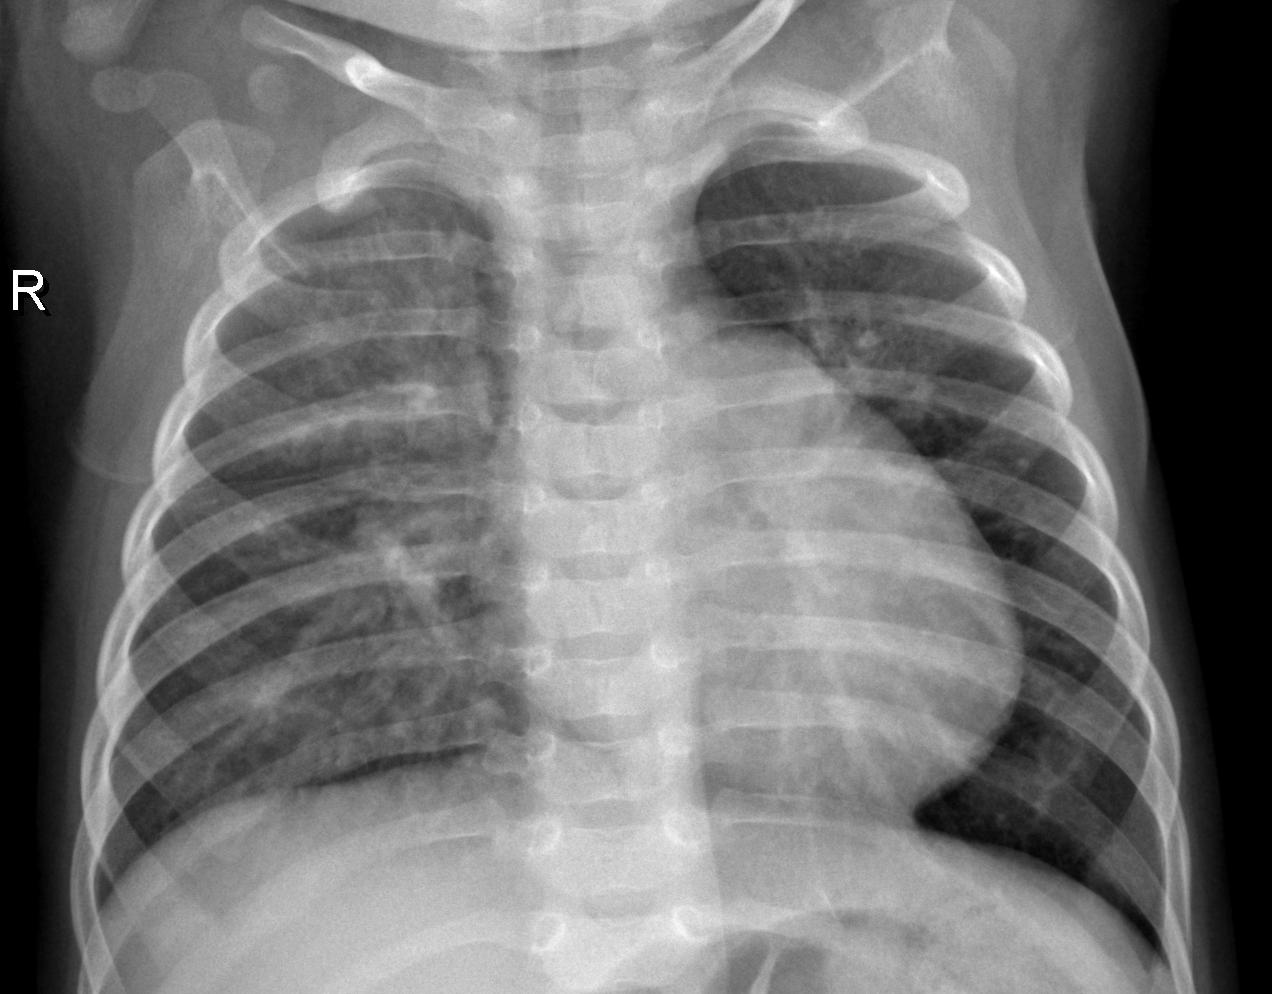
Diagnosis: PNEUMONIA